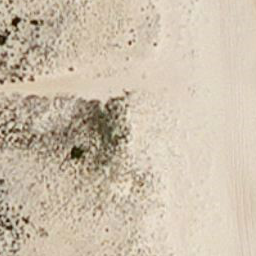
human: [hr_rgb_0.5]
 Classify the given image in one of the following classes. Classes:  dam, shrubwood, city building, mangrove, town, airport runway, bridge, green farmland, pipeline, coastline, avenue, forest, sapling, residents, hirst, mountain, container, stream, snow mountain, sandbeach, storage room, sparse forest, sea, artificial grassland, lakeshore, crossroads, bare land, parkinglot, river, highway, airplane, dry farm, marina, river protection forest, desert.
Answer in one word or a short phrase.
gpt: sandbeach